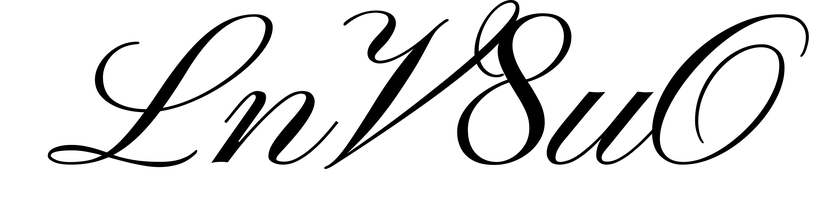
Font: PinyonScript-Regular